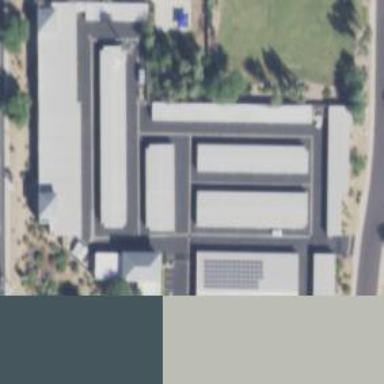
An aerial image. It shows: Storage rental shop.